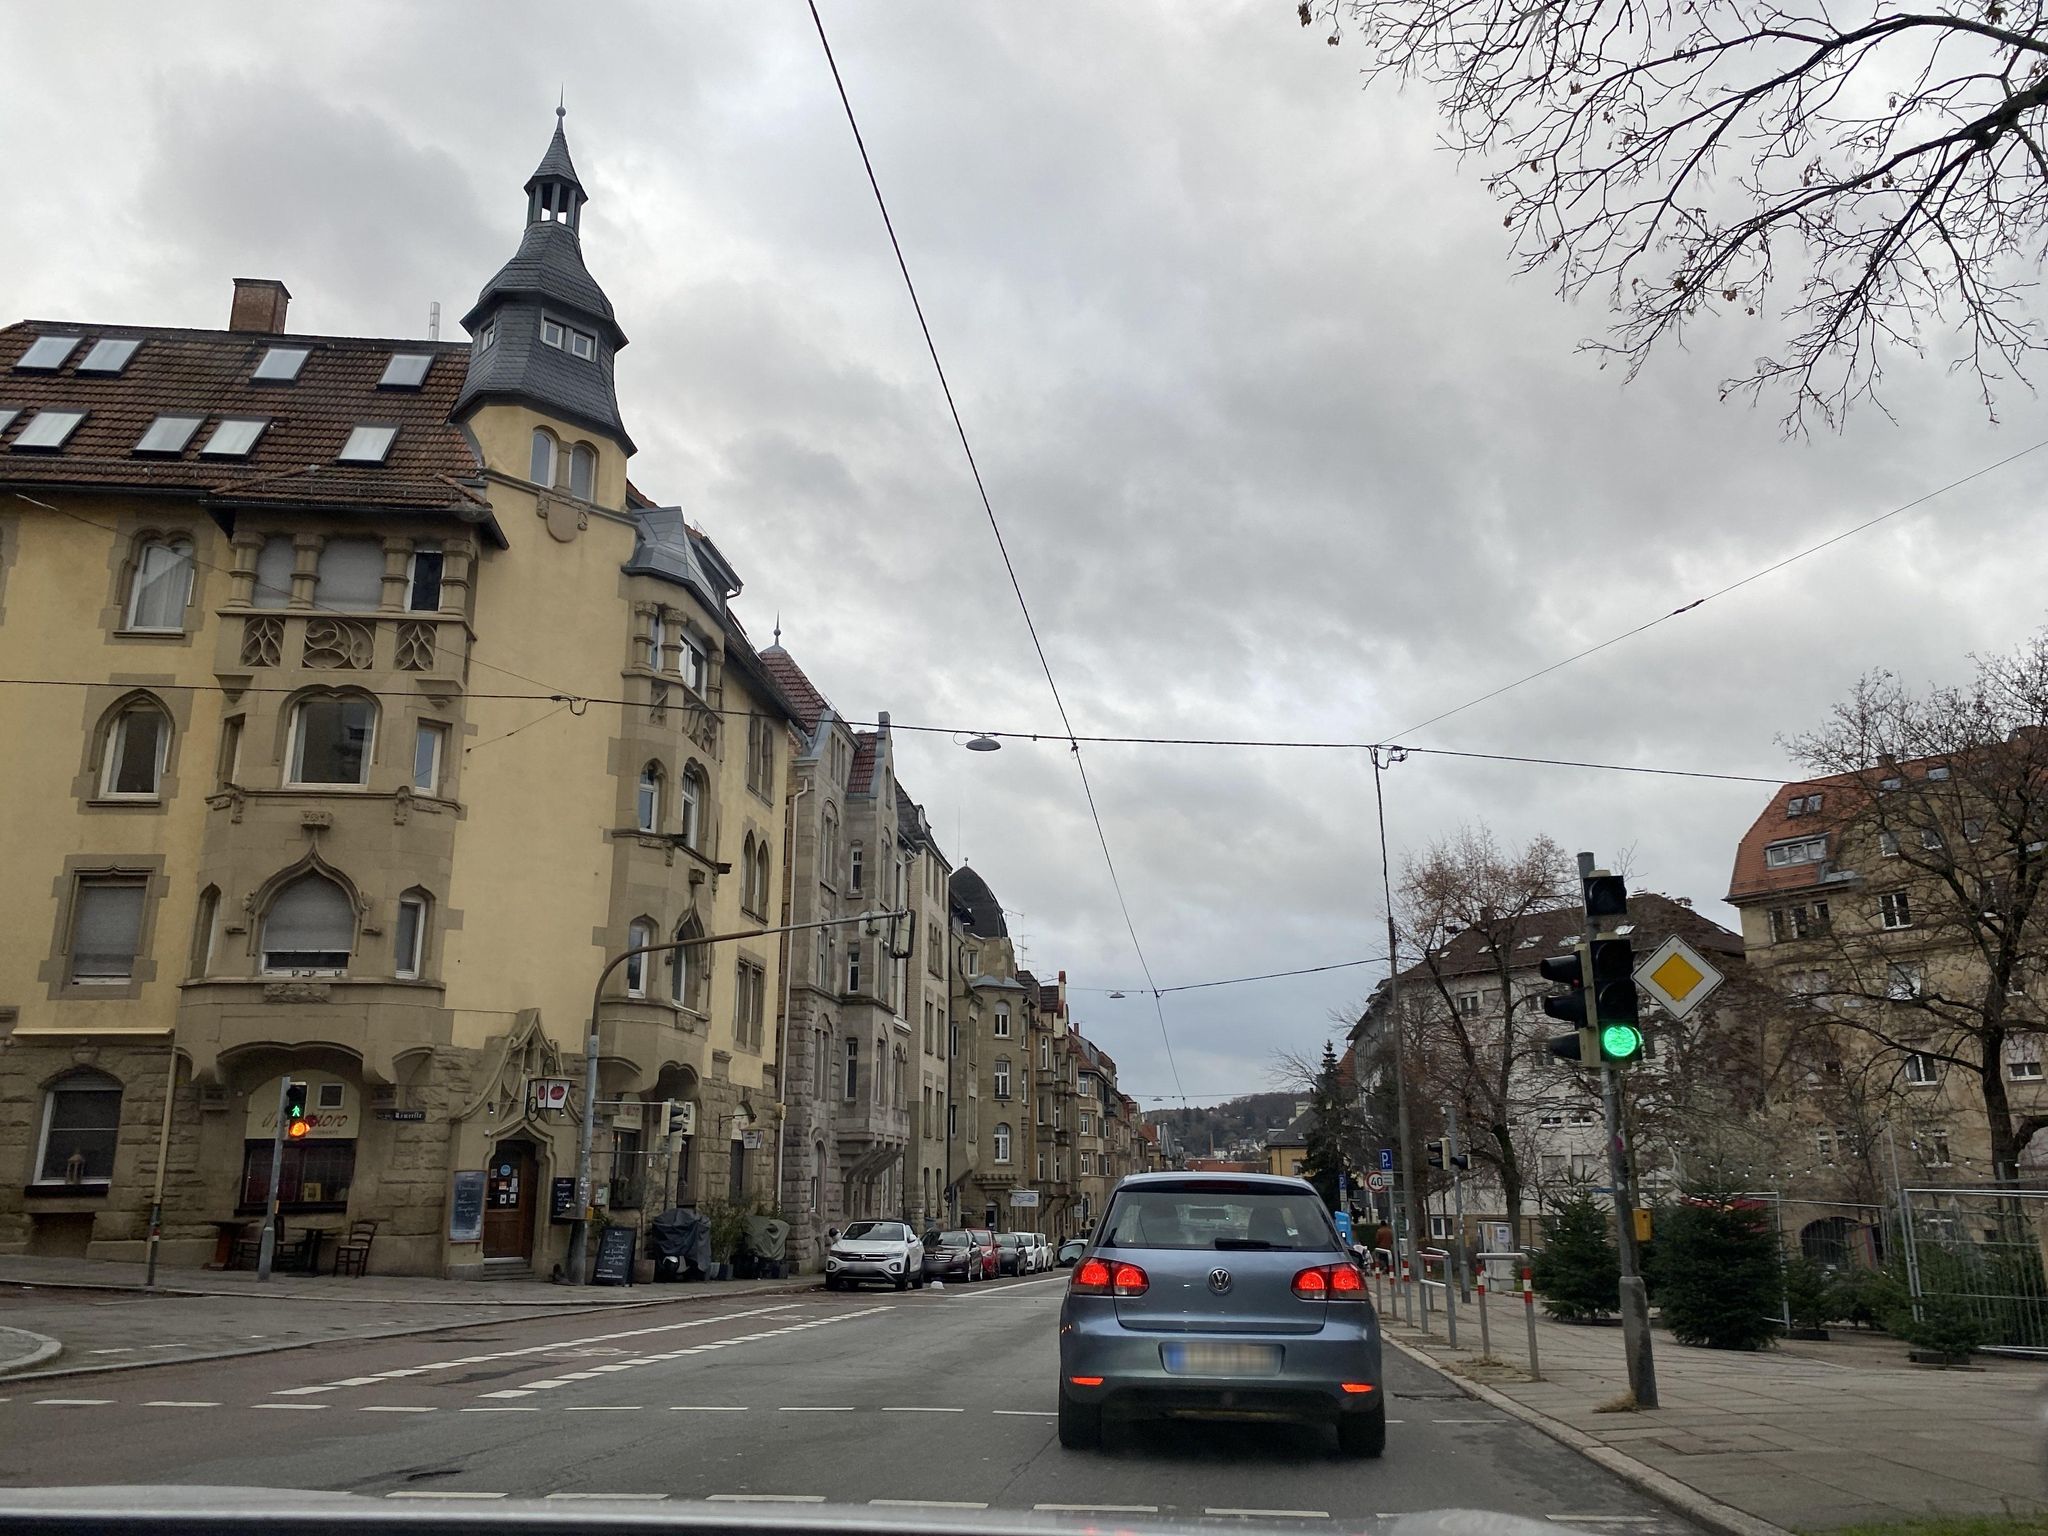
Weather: cloudy
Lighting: day
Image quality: good
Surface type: driving surface
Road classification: footway
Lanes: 2
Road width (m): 10.7
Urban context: urban centre
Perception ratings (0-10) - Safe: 6.9, Lively: 6.33, Beautiful: 5.31, Boring: 4.85, Depressing: 4.44, Wealthy: 8.83